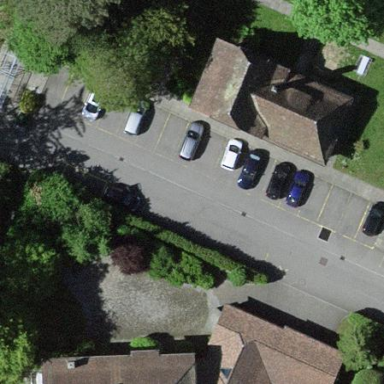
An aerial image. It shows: Street-side parking area.